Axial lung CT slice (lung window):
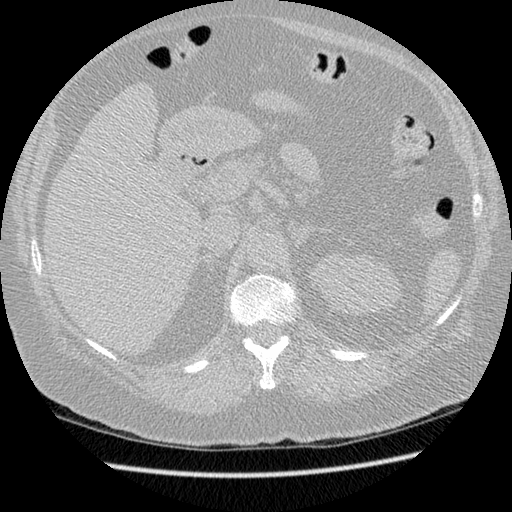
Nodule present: no